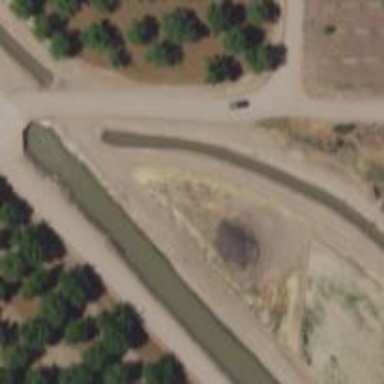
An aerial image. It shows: Canal used for irrigation purposes.